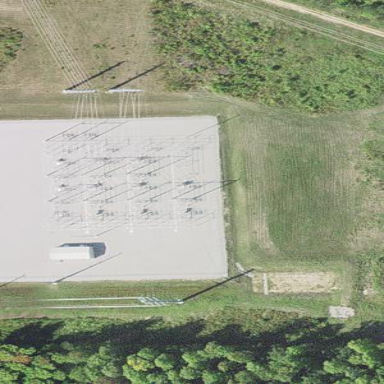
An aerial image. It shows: Fence surrounds transmission level power substation.